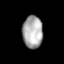
Tissue: lung
Cell type: Fibroblasts
Senescence score: 0.1781
Nuclear area (px): 644
Mean DAPI intensity: 170.393